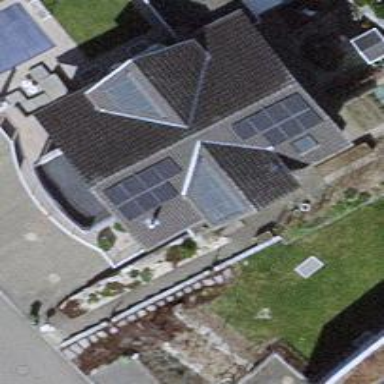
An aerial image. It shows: Solar power generator.